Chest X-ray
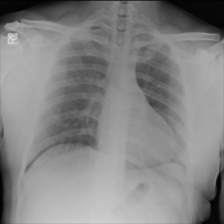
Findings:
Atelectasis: negative
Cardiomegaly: negative
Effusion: negative
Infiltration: negative
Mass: negative
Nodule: negative
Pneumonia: negative
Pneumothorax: negative
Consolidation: negative
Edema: negative
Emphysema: negative
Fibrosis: negative
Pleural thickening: negative
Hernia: negative